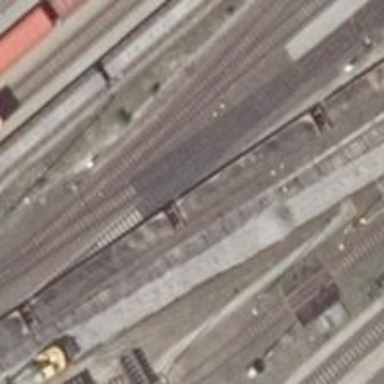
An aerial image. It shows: Railway yard with electrified contact lines.